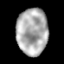
Tissue: lung
Cell type: Endothelial cells
Senescence score: 0.1362
Nuclear area (px): 1423
Mean DAPI intensity: 172.216